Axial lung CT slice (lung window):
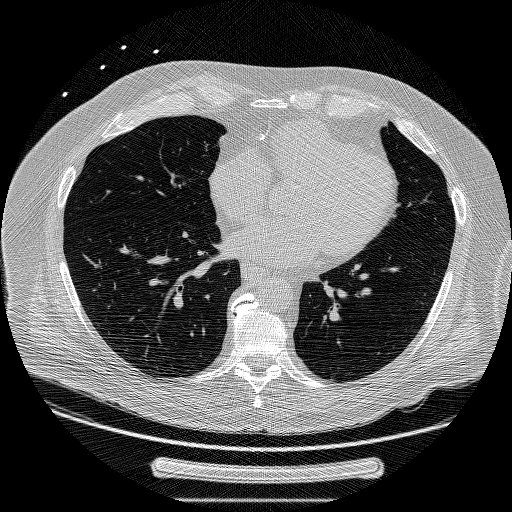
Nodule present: no